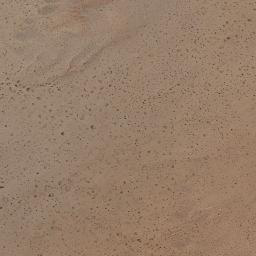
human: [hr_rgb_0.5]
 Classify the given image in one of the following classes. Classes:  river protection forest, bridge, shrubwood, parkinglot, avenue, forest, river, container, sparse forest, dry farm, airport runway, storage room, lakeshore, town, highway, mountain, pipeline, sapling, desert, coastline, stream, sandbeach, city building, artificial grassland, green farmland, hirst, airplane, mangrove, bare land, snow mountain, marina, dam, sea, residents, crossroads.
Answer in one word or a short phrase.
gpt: desert